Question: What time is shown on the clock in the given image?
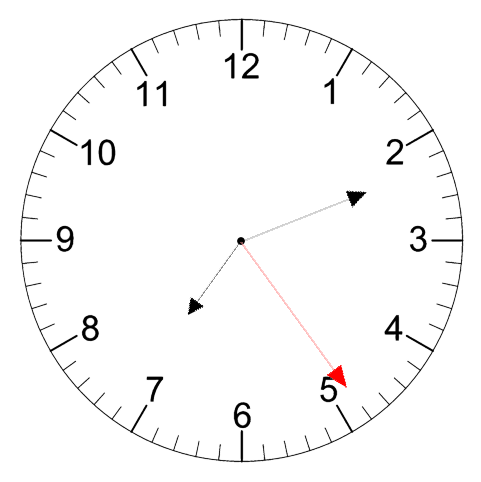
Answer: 07:11:24